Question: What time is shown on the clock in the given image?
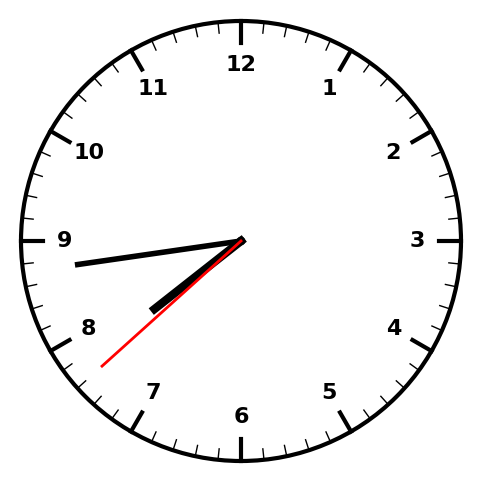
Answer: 07:43:38